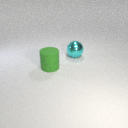
large cyan metal sphere to the right of large green rubber cylinder